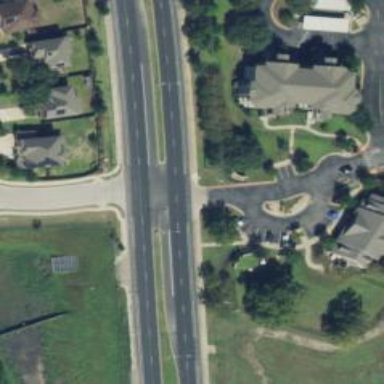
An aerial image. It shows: Secondary link road.